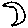
Label: moon